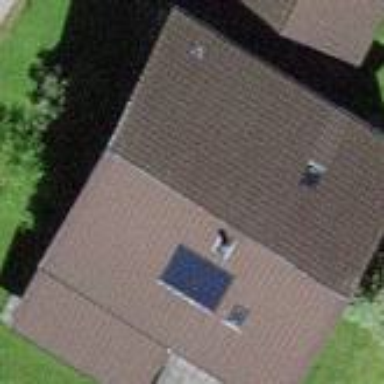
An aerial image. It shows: Detached building with gabled roof.